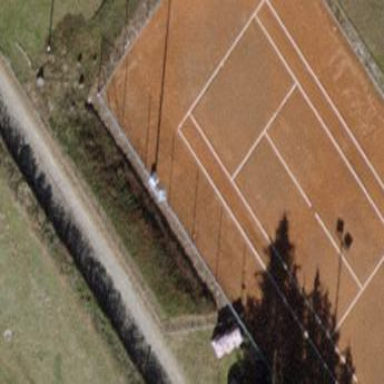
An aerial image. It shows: Tennis court on pitch designated for leisure land.